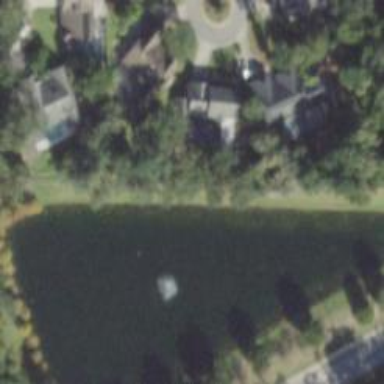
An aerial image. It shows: Pond surrounded by natural water.